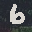
Label: 6